I will show an image sequence of human cooking. I have annotated the images with numbered circles. Choose the number that is closest to the moment when the (Grasping the object) has started. You are a five-time world champion in this game. Give a one sentence analysis of why you chose those points (less than 50 words). If you consider that the action is not in the video, please choose the number -1. Provide your answer at the end in a json file of this format: {"points": []}
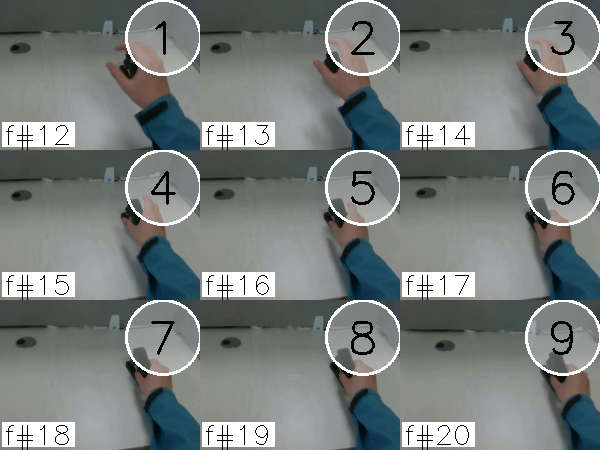
Frame 6 shows the clearest moment of hand-object contact.
{"points": [6]}